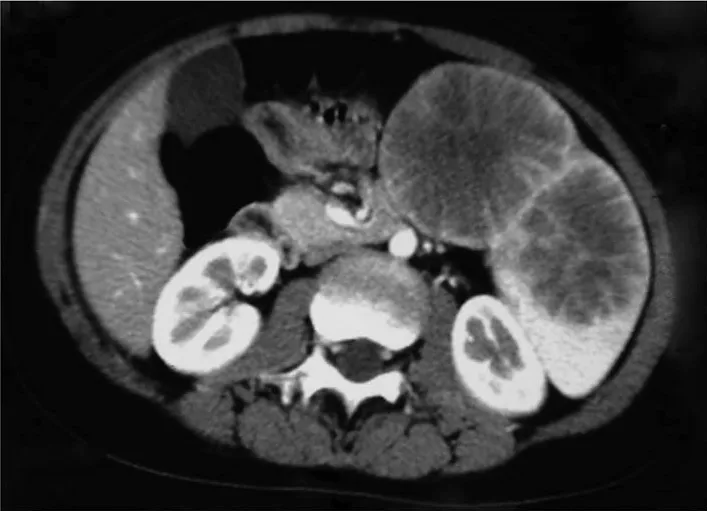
Computed tomography scan revealing two circular low density areas with clear boundaries. Circular, radiative, enhanced signals were observed at the margin of the tumor mass.
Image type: radiology (ct)